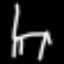
Label: chair